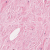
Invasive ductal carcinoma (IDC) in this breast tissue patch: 0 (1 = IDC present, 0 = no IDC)